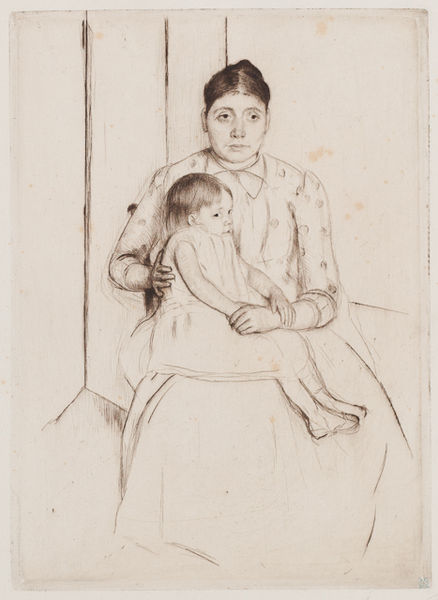
Titel: Resting (also called Repose)
Künstler: Mary Cassatt
Standort: Amherst (Massachusetts, USA)
Institution: Mead Art Museum, Amherst College
Schlagwörter: sitzen, frau, kleid, zeichnung, bluse, halten, kragen, hände, haare, kind, mutter, schultern, schoß